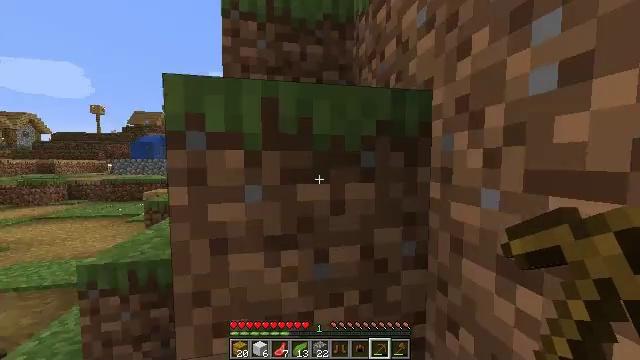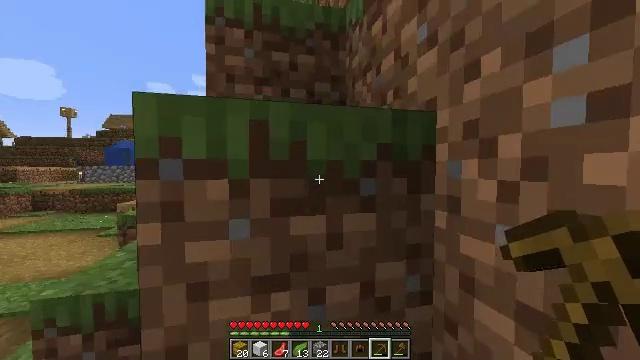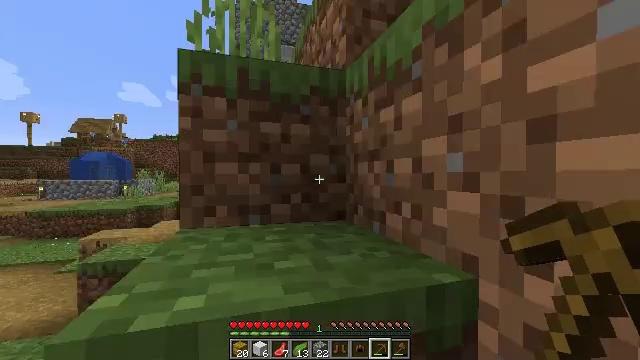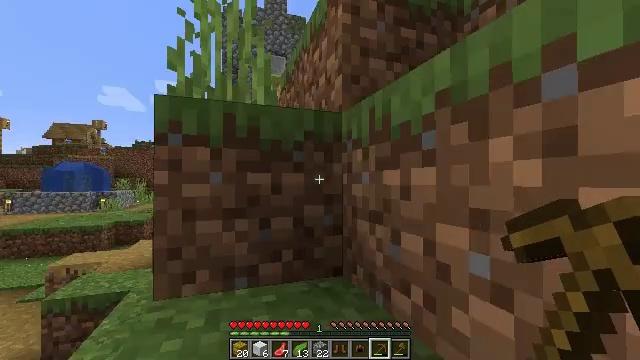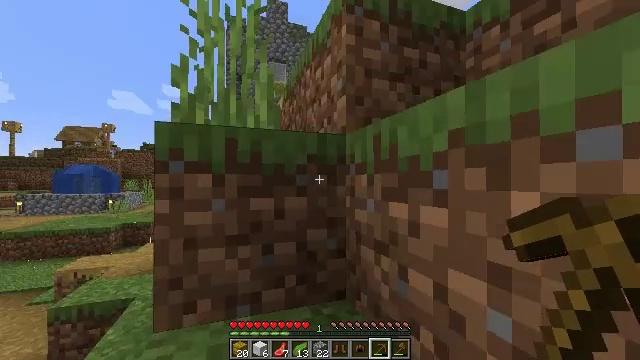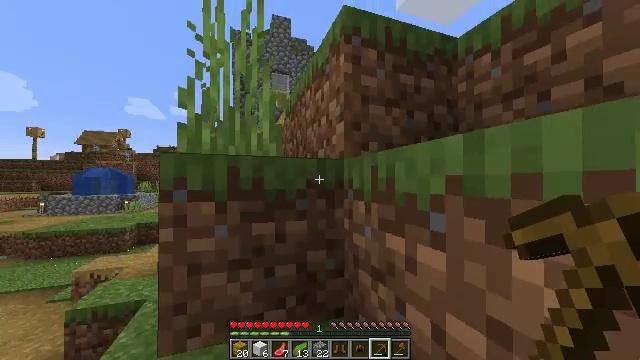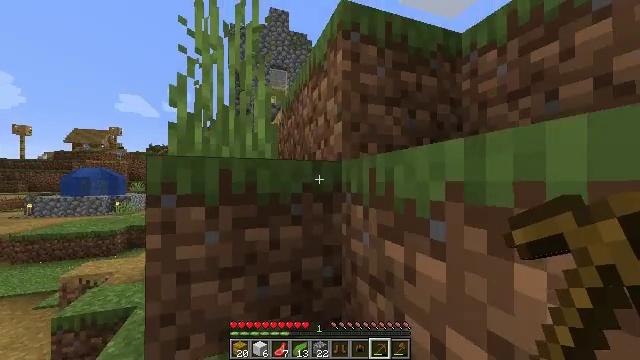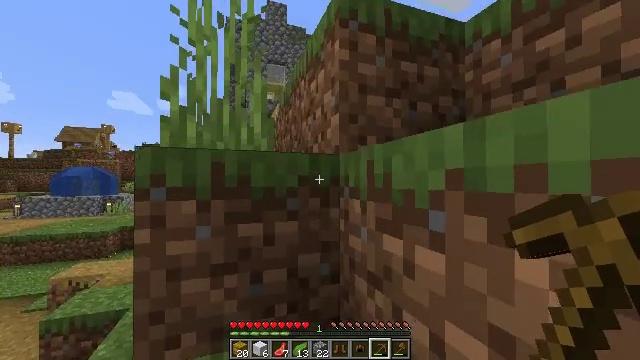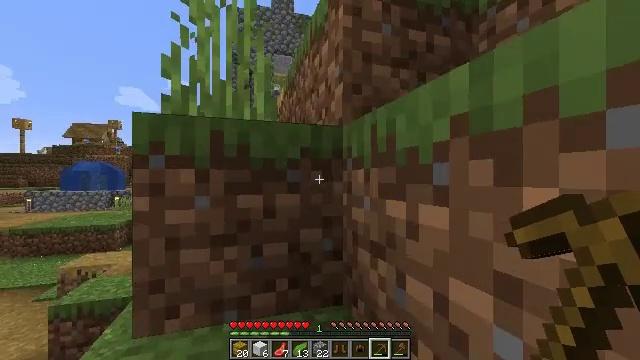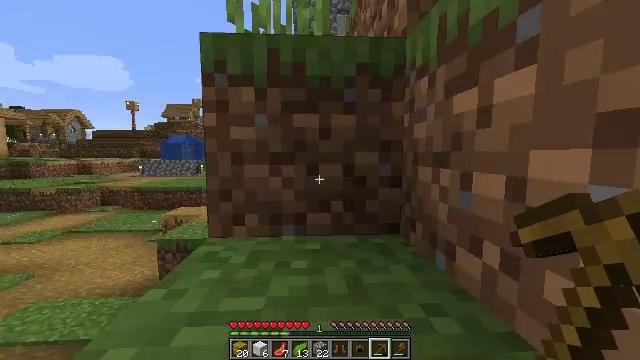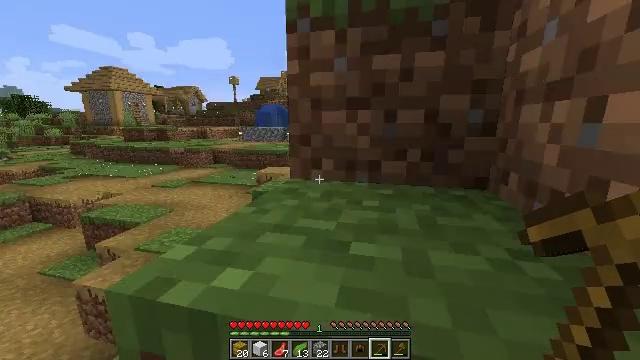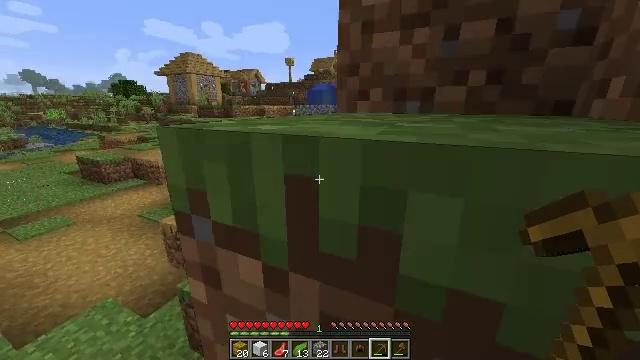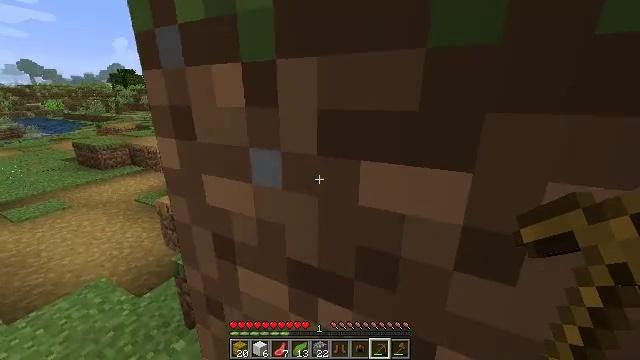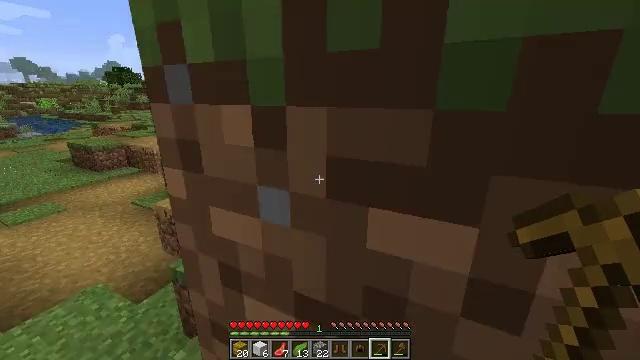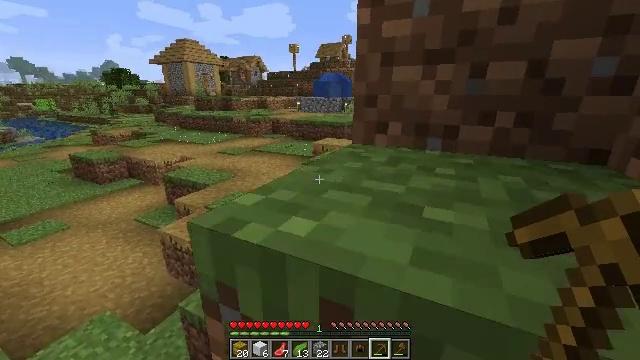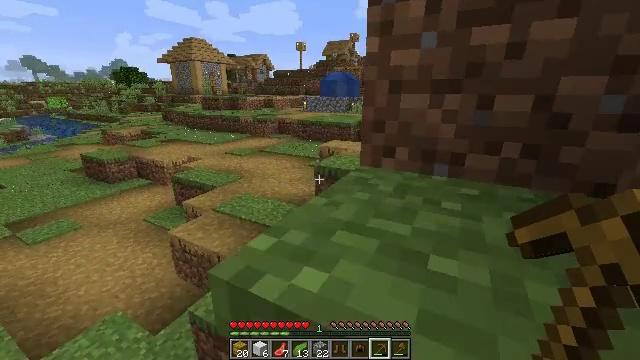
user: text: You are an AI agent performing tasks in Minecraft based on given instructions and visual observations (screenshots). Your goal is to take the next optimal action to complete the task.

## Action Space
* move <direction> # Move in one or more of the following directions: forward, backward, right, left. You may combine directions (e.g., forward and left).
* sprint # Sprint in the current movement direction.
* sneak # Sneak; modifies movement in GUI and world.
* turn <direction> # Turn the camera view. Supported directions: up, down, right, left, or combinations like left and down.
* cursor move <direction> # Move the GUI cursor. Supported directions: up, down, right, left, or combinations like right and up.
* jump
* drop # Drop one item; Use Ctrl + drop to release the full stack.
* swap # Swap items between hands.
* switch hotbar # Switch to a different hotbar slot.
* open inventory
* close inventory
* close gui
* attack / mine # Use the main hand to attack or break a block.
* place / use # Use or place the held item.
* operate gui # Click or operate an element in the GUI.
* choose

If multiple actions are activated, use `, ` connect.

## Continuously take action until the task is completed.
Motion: motion action
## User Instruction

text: Collect tall grass by breaking it.
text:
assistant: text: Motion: move forward, turn right and up, jump
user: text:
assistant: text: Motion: move forward, turn right and up, jump
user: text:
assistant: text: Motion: move forward, turn right and up, jump
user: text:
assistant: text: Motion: move forward, jump
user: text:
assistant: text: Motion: move forward, jump
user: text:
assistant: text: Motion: move forward, jump
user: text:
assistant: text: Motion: move forward, jump
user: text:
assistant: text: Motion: move forward, turn left, jump
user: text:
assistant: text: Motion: move forward, turn left and down, jump
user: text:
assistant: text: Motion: move forward, turn left and down, jump
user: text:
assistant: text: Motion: move forward, turn left and down, jump
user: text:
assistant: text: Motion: move forward, turn left, jump
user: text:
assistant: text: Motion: move forward, jump
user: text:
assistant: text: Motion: move forward, sprint, jump
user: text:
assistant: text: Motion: move forward, sprint, turn left, jump
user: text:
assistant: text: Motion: move forward, sprint, turn left and down, jump
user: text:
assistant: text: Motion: move forward, sprint, turn left and down, jump
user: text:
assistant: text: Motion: move forward, jump
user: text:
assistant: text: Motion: move forward, jump
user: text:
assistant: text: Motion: move forward, jump
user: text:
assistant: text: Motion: move forward, jump
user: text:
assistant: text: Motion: move forward, jump
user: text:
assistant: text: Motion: move forward, sprint, jump
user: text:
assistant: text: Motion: move forward, sprint, turn right, jump
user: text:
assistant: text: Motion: move forward, sprint, turn right, jump
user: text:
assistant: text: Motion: move forward, sprint, turn right, jump
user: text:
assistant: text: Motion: move forward, turn right and up, jump
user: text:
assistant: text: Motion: move forward, turn right and up, jump
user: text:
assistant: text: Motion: move forward, turn right and up, jump
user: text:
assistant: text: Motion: move forward, turn right and up, jump